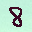
Label: 8